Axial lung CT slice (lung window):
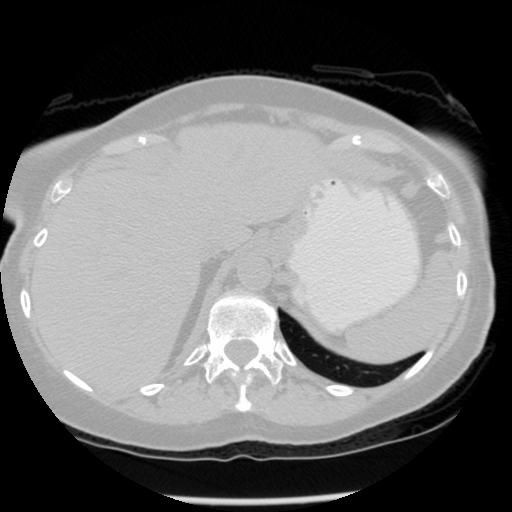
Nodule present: no